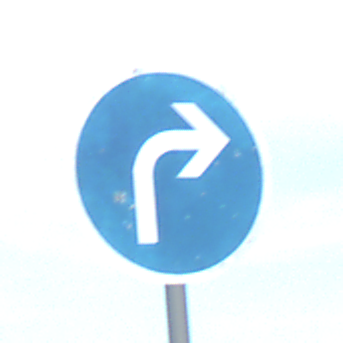
Verkehrszeichen: VorgeschriebeneFahrtrichtungRechts
Umgebung: Outdoor, Beach
Tageszeit: SunriseSunset
Wetter: PartlyCloudy
Licht: Natural
Jahreszeit: NotSpecified
Kontrast: LowContrast